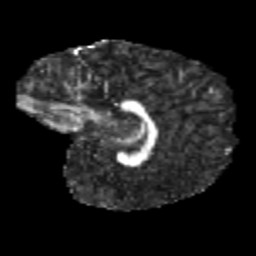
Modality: FA
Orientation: sagittal
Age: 10
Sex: male
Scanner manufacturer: siemens
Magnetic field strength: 3 T
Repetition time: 3.8 s
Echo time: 0.07 s